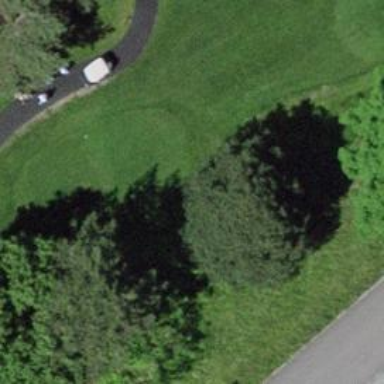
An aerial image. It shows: Golf tee.